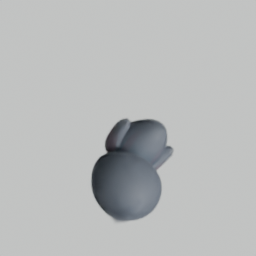
Label: animals